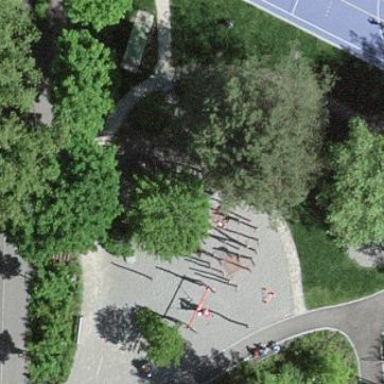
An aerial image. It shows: Playground area for leisure activities on the land.